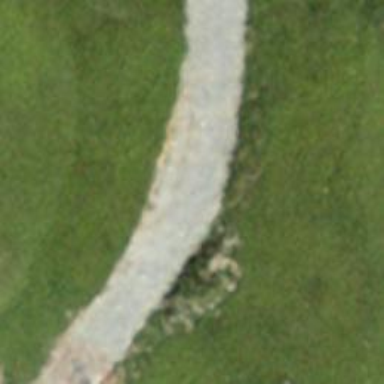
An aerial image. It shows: Track road with grade3 tracktype.